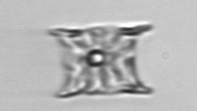
Label: Eucampia